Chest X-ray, AP view. Patient: 71 years old, sex M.
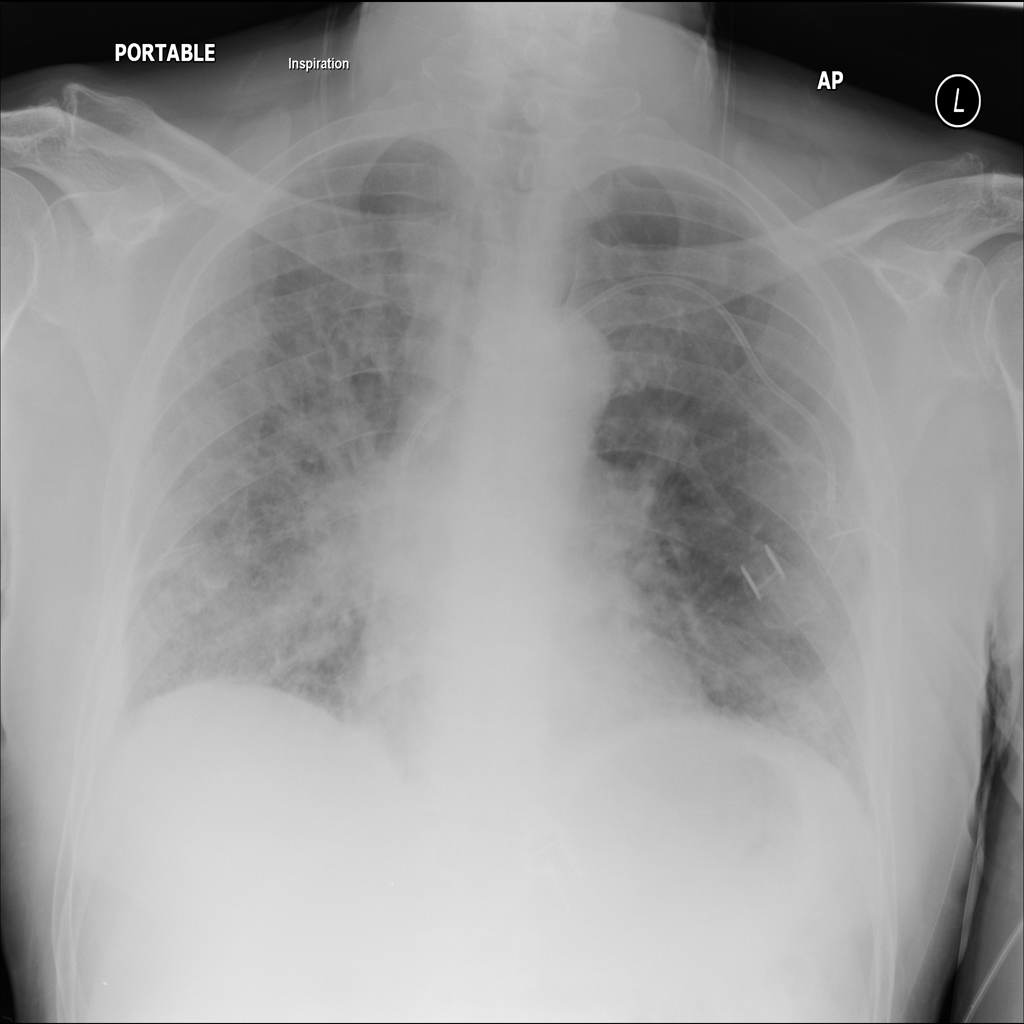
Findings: No Finding